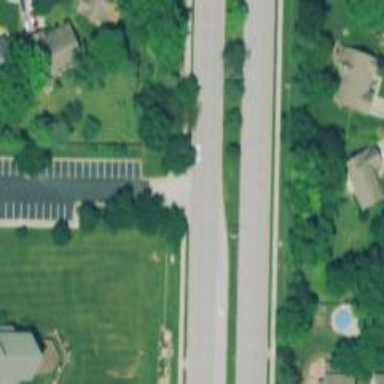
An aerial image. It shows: Road with dash markings.